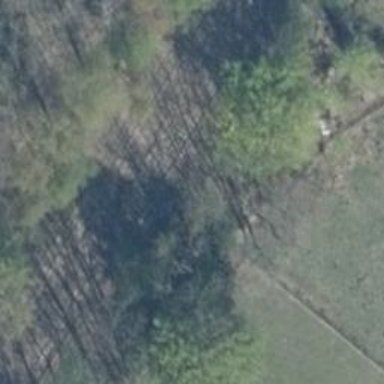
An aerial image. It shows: Disused railway.